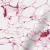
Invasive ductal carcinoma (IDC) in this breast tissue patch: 0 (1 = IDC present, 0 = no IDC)